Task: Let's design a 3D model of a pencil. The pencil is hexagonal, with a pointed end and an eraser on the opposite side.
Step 28:
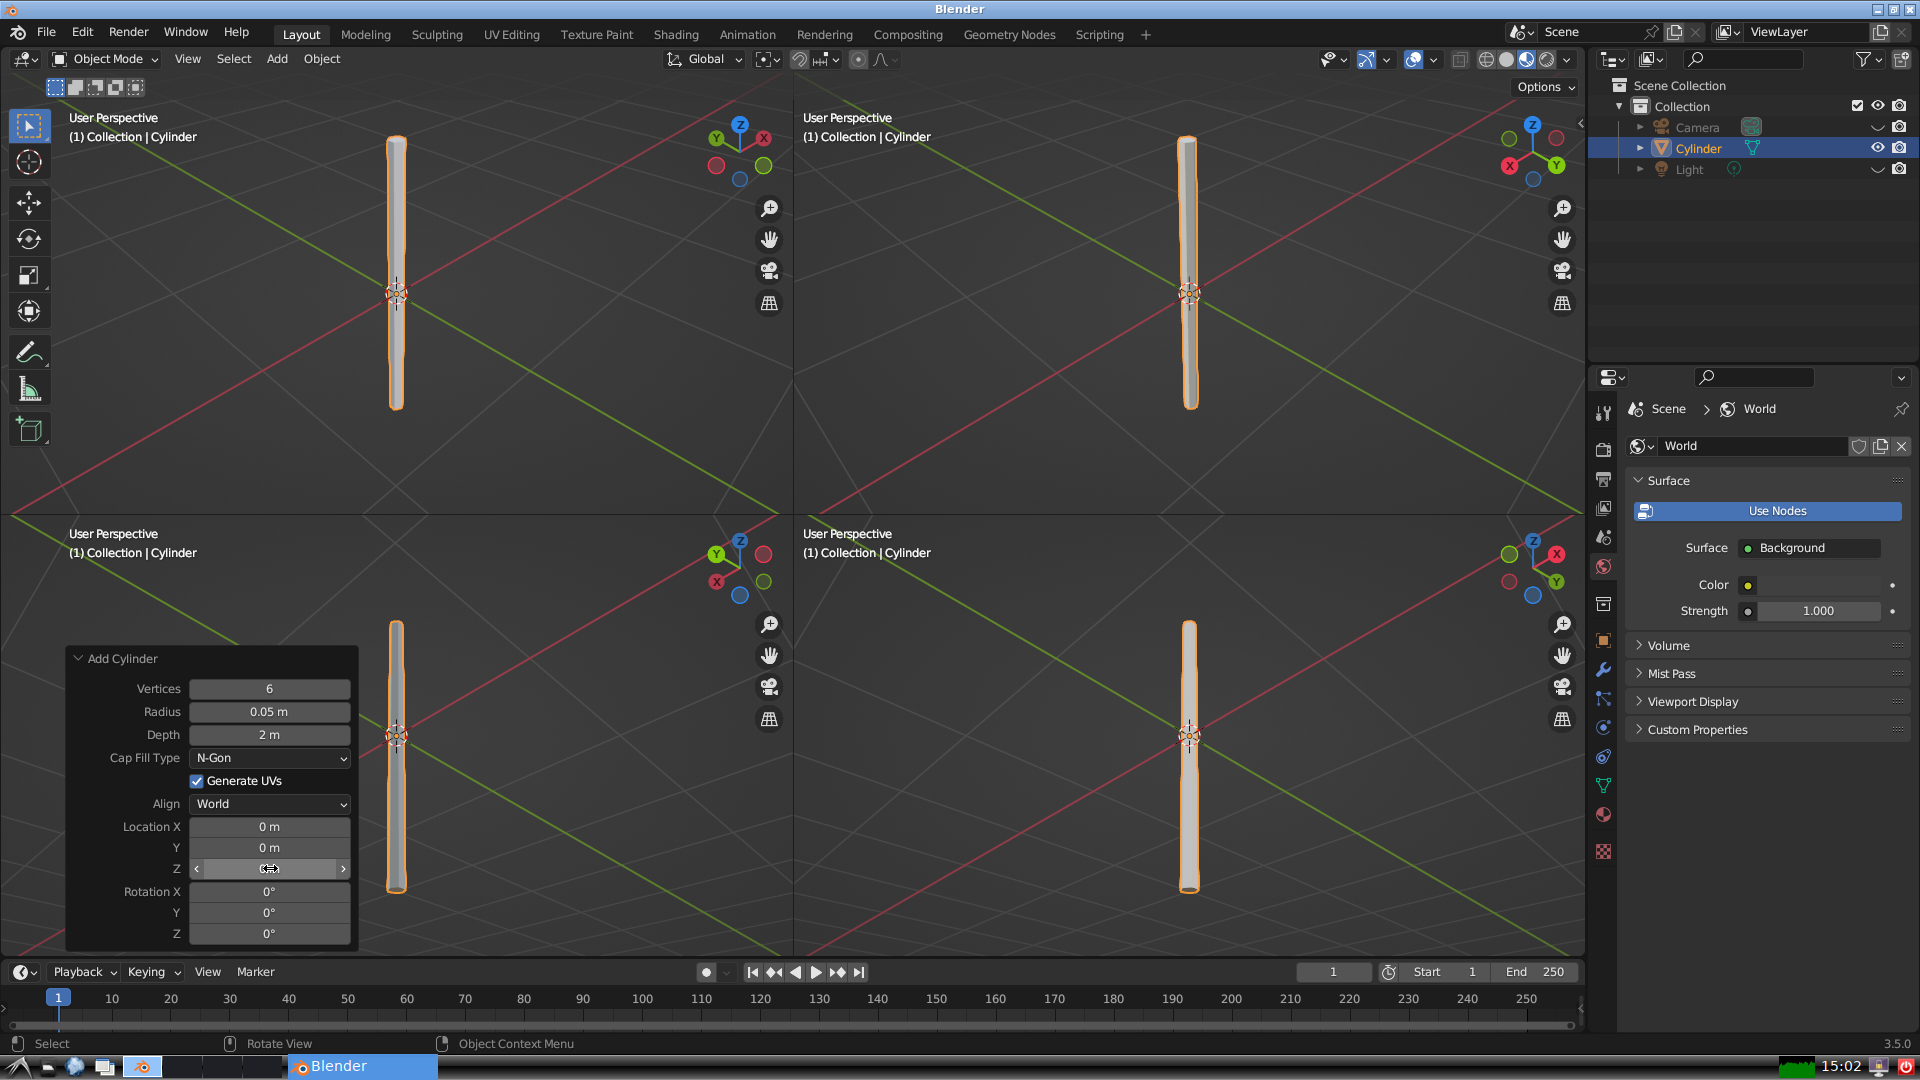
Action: click: no